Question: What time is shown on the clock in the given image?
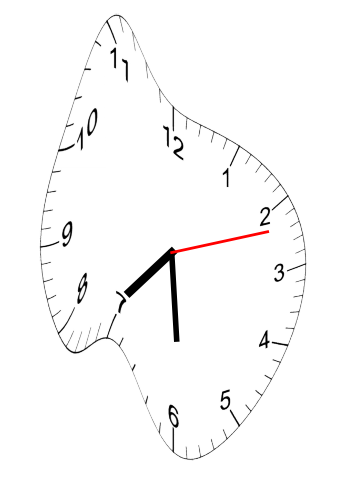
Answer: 07:29:12